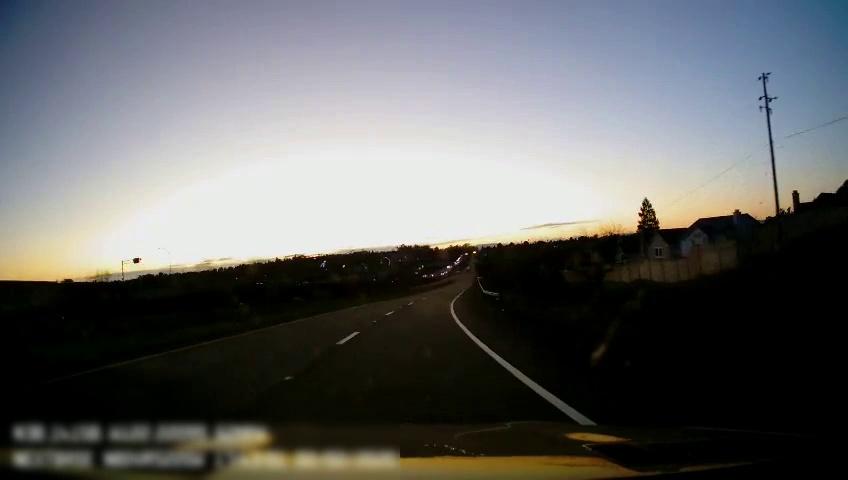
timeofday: Dusk/Dawn/Twilight
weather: Sunny
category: Drivable Space
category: Lanes | Alternate Lane
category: Lanes | Alternate Lane
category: Lanes | Alternate Lane